Question: When I open the overflow menu in my application, I see a solid rectangle of the menu background color displayed behind the menu itself throughout the enter/exit animations. Here's an animation showing this (slowed to 75% speed):

The presence of this extraneous colored rectangle spoils the nice enter/exit animations! How can I remove it while retaining all other 'Toolbar' styling?
---
I've read a bunch of answers on 'Toolbar' styling on SO, and Chris Banes' own posts on the subject. It seems that usage of the 'style'/'theme' tags on a per-'View' basis has changed in the past couple years, which has made it difficult to find definitive information anywhere.
I've reproduced this using versions 22.1.0 through 23.2.0 (inclusive) of the support library.
---
'''
<resources>
<style name="AppTheme" parent="Theme.AppCompat.Light.NoActionBar">
<item name="colorPrimary">@color/colorPrimary</item>
<item name="colorPrimaryDark">@color/colorPrimaryDark</item>
<item name="colorAccent">@color/colorAccent</item>
</style>
<style name="ToolbarStyle" parent="@style/ThemeOverlay.AppCompat.Dark.ActionBar">
<item name="android:background">@color/colorPrimary</item>
</style>
</resources>
'''
'''
<LinearLayout
xmlns:android="http://schemas.android.com/apk/res/android"
xmlns:app="http://schemas.android.com/apk/res-auto"
android:layout_width="match_parent"
android:layout_height="match_parent"
android:orientation="vertical">
<android.support.v7.widget.Toolbar
android:id="@+id/toolbar"
android:layout_width="match_parent"
android:layout_height="wrap_content"
android:style="@style/ToolbarStyle" />
<fragment
android:id="@+id/map"
android:name="com.google.android.gms.maps.SupportMapFragment"
android:layout_width="match_parent"
android:layout_height="match_parent" />
</LinearLayout>
'''
---
As @Commonsware <URL>, I took a look at the view hierarchy at run time. Editing in the results:
<URL>
'Window'
<URL>
The main application view hierarchy (as displayed in the original 'Window') is unchanged when comparing the two menu (steady) states. My guess is therefore that the extra rectangle is temporarily added to the main application's window during menu animations, and immediately removed upon their completion. I'm not sure this would be done - perhaps it's a hangover from an older (and now unused) method of showing and hiding the overflow menu? If my deduction is correct, then this question could be resolved if we can determine how to prevent this transitory behavior...
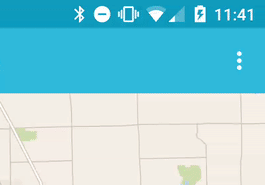
Answer: An extract from the <URL>
> style = local to the Toolbar
theme = global to everything inflated in the Toolbar
Based on the above post it seems, the 'android:background' attribute you are setting in the 'android:theme' is the reason for the extra background color during the animation.
I'd set the 'background' to the 'toolbar' directly and used the <URL> attribute to set the background color for the popup. The animation seems to work fine.
'''
<android.support.v7.widget.Toolbar
android:id="@+id/toolbar"
android:layout_width="match_parent"
android:layout_height="wrap_content"
android:background="@color/colorPrimary"
android:theme="@style/CustomToolbarTheme" />
'''
'''
<style name="CustomToolbarTheme" parent="ThemeOverlay.AppCompat.Dark.ActionBar">
<item name="android:colorBackground">@color/colorPrimary</item>
<item name="android:textColorPrimary">@android:color/white</item>
</style>
'''